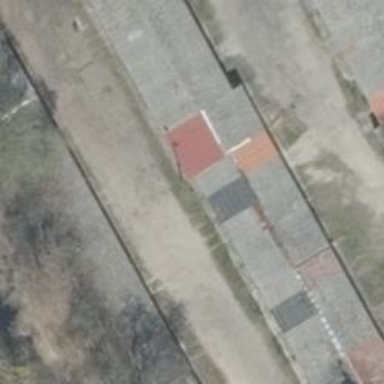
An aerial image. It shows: Group of garages.